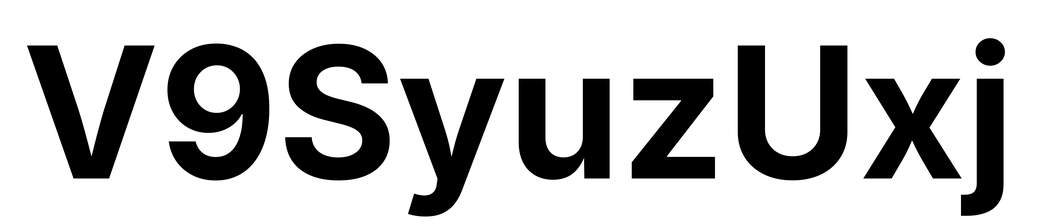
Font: Inter_Bold